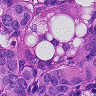
Metastatic tissue present: yes